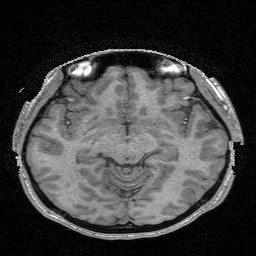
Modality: T1w
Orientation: axial
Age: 22
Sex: female
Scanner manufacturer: siemens
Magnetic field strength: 3 T
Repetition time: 5.1 s
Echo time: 1.76 s